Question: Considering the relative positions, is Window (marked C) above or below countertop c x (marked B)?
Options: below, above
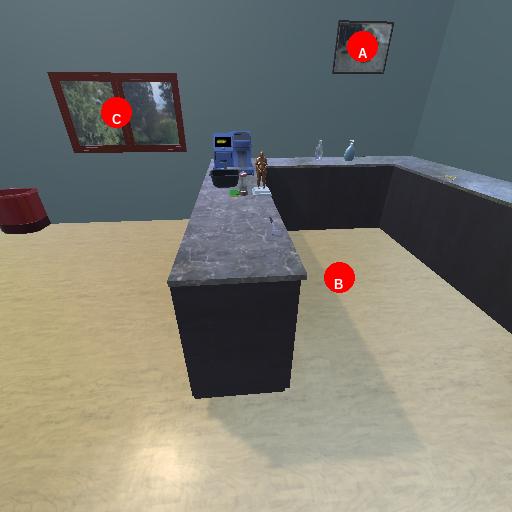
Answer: below